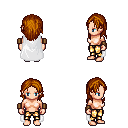
a pixel art fantasy rpg character, female body template, human, light skin, white cape, gold greaves, brunette long hairstyle, leather bracers, four views (front, back, left, right), 2x2 character sprite sheet, small pixel art, hard edges, no anti-aliasing